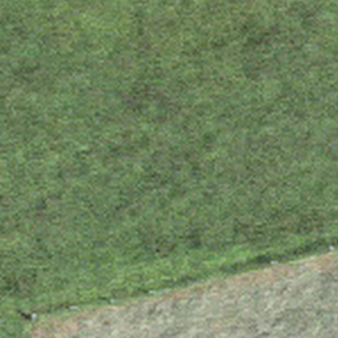
Label: other